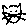
Label: cat